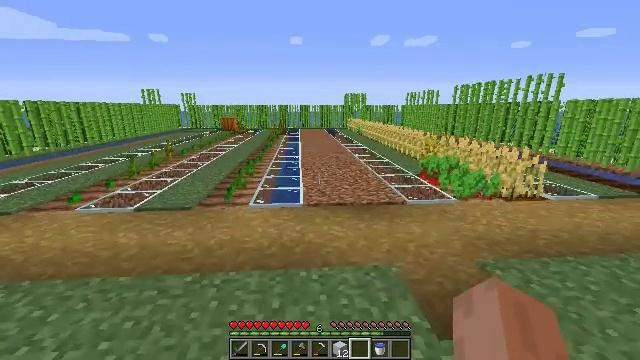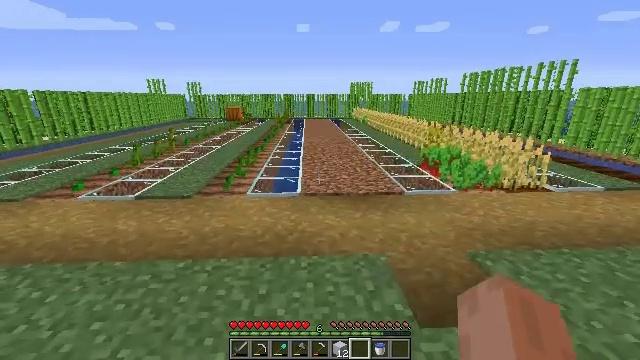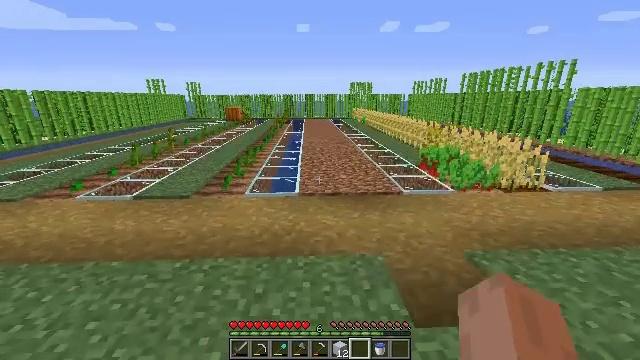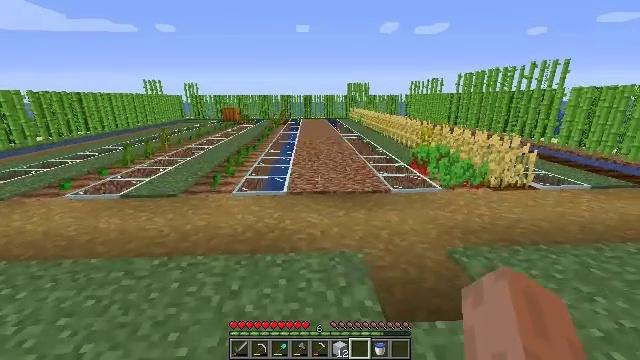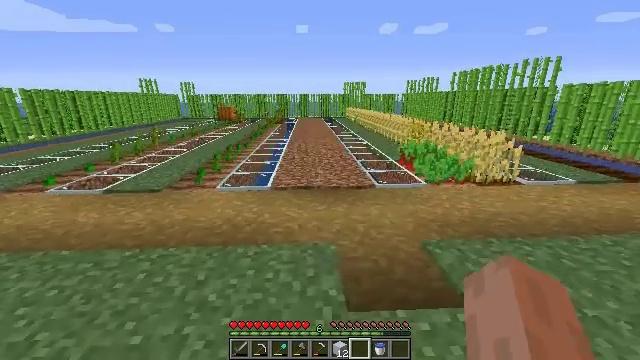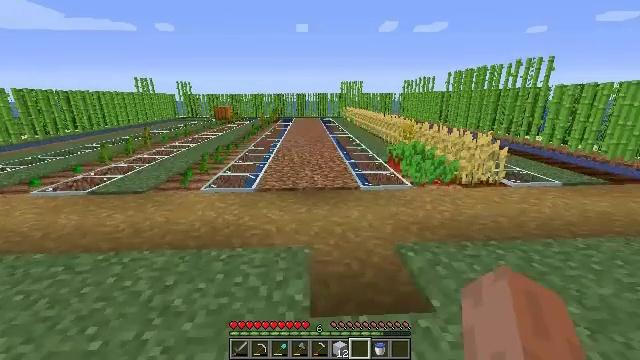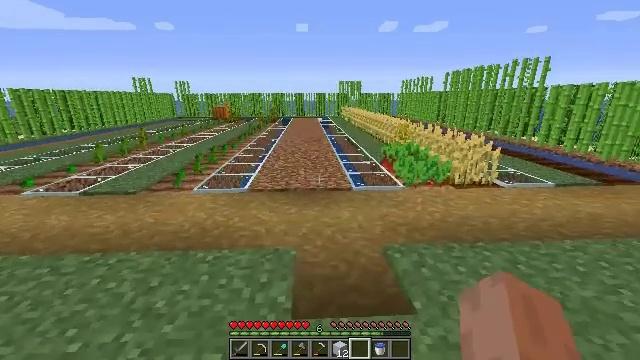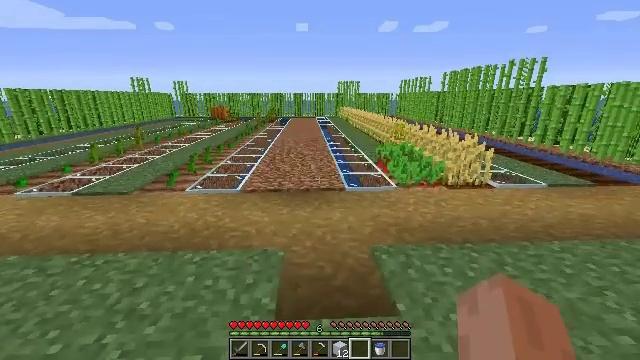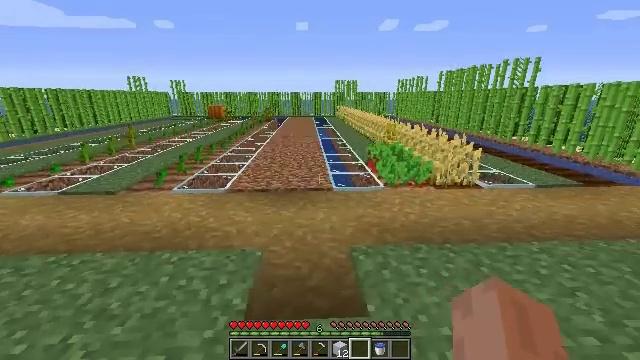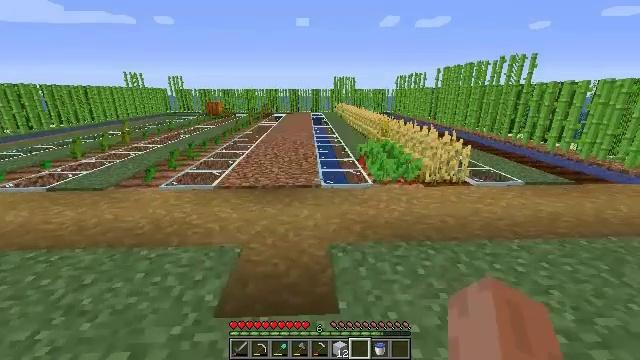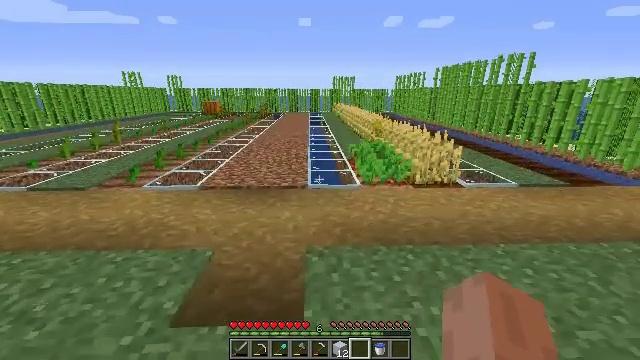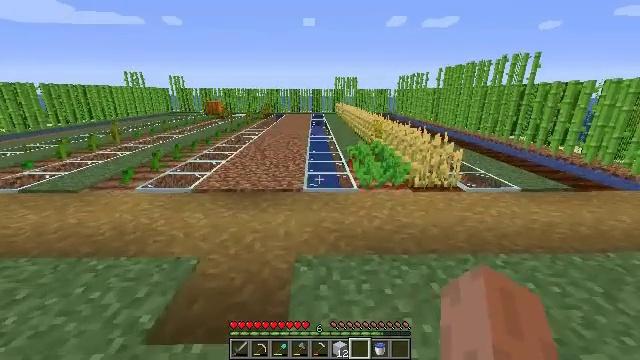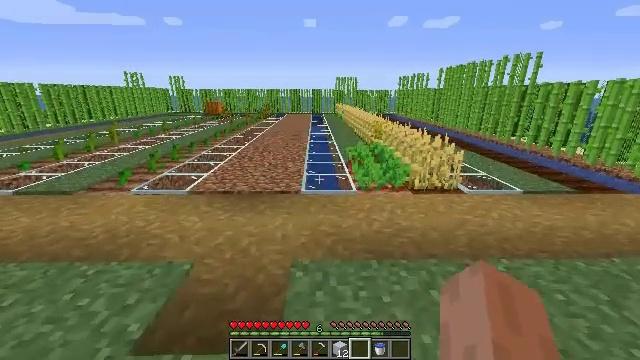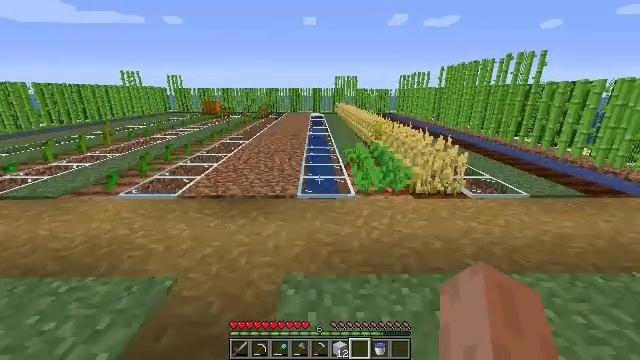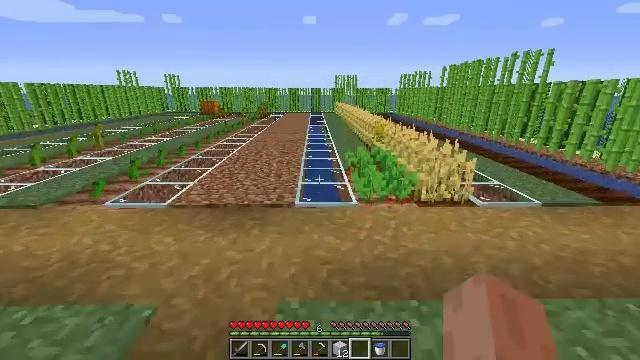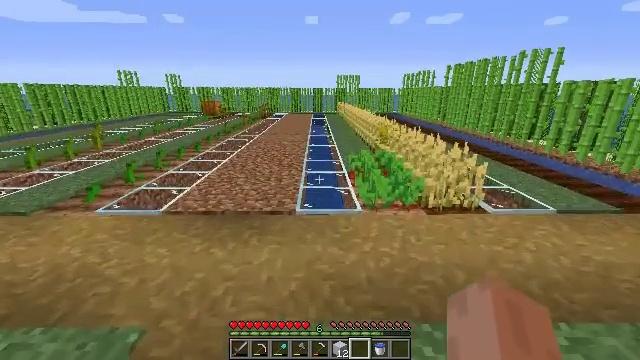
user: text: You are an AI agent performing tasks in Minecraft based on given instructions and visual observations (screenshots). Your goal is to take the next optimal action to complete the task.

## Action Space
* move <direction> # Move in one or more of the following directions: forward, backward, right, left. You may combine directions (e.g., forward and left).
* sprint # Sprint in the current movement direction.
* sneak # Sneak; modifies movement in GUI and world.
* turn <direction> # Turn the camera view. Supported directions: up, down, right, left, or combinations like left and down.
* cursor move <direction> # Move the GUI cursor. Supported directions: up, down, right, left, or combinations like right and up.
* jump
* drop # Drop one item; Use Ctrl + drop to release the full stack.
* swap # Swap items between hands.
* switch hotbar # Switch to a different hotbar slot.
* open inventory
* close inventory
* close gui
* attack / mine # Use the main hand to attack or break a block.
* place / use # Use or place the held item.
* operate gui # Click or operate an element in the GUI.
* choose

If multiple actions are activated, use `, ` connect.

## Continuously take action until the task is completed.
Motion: motion action
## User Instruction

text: drop white concrete
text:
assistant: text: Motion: move right, turn left and down
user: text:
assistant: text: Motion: move right
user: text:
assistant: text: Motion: move right
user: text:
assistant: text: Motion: move right
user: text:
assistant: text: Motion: move right
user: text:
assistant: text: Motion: move right
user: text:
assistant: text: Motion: move right
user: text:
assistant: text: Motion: move right
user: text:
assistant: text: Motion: move forward and move right
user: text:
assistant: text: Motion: move forward and move right
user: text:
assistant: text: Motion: move forward
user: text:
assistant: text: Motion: move forward
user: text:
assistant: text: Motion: move forward
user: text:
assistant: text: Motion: move forward
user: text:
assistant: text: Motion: move forward
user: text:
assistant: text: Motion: move forward, turn down
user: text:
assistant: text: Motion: move forward, turn left and down
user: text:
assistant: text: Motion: move forward, turn left and down
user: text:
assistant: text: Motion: move forward
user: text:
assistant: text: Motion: move forward
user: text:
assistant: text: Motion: move forward and move left
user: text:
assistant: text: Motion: move forward and move left, turn down
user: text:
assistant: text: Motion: move forward and move left, turn right and down
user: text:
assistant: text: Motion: move forward and move left, turn right and down
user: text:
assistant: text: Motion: move left
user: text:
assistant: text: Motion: no_op
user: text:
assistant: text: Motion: no_op
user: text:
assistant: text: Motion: no_op
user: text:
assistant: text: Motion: no_op
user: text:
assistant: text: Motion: no_op